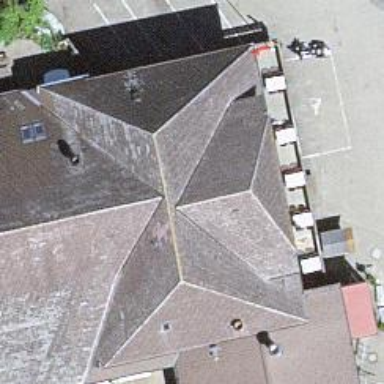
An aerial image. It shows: Restaurant.